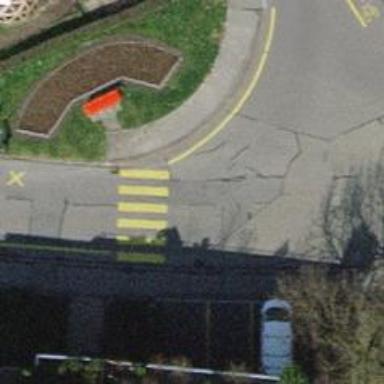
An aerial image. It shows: Uncontrolled zebra crossing on the road.